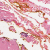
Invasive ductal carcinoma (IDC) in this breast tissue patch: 0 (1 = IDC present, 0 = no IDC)